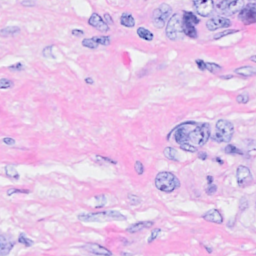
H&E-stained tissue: Breast